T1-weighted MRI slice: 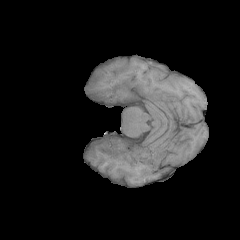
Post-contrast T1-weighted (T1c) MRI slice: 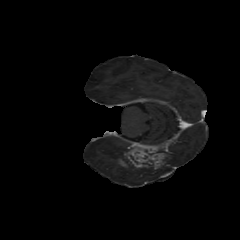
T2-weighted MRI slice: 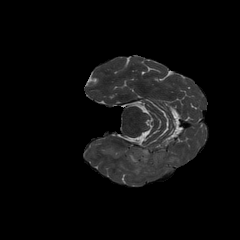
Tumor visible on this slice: yes